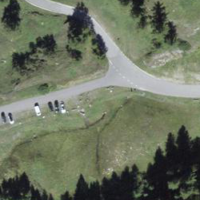
EUNIS habitat code: 31
Species observed at this site:
Primula veris
Gymnadenia conopsea
Bartsia alpina